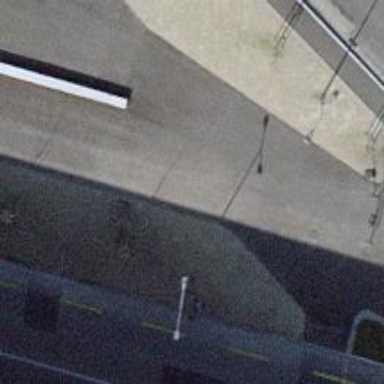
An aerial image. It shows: Asphalt sidewalk along the footway.